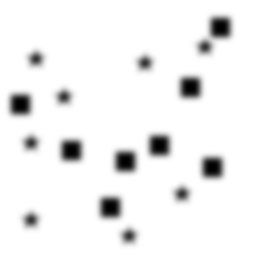
Squares: 8
Triangles: 0
Stars: 8
Total shapes: 16